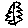
Label: tree